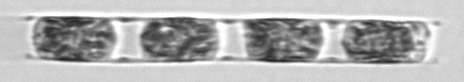
Label: Hemiaulus